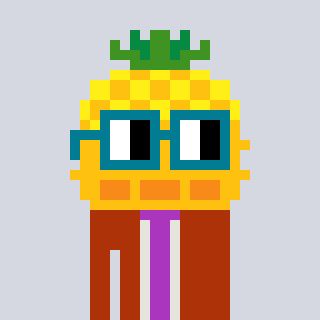
a pixel art character with square dark green glasses, a pineapple-shaped head and a hotbrown-colored body on a cool background